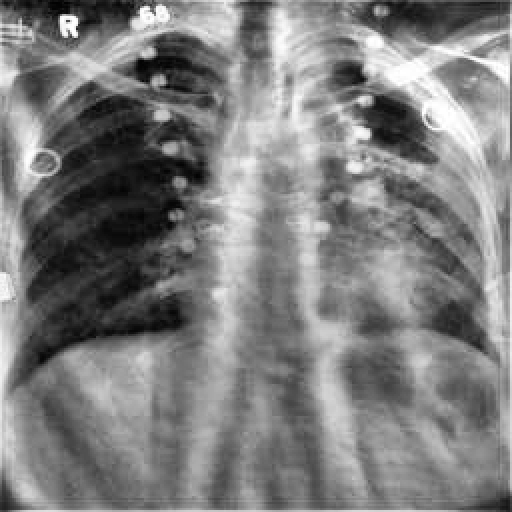
Finding: TUBERCULOSIS